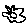
Label: flower